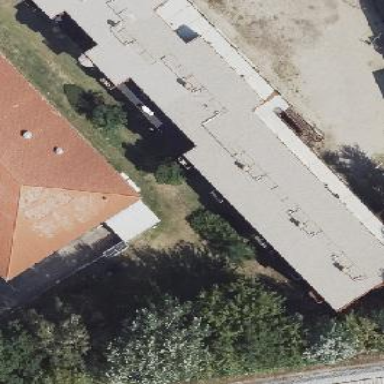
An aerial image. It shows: Dormitory building.